Question: This seems like a pretty elementary math/graphics question, but for some reason I can't seem to wrap my head around it.
What I've got is four line segments, outlining a quad. Each vertex on each line segment has a known color value. For simplicity, let's assume that each line segment has 100 vertices (aka 100 known color points). An example might look something like this:

What I need to do is, render a solid quad with every internal pixel colored, based on the colors of the points on the outline. The most obvious way to do this (without specifying a vertex for every 100*100 color point) would be to first generate a 100x100 bitmap with each interpolated color value, then apply this as a texture to the quad. I'm just having difficulty figuring out how to calculate those internal color values.
It seems like it would be a matter of bilinear interpolation, but since I'm not trying to find values within four known corner points but at the intersection of a "+" of known color points, I keep getting confused. My math is a bit rusty :P
As an example, how might I approach calculating the color value of the point at (50,50) - in the middle of the quad - with known color points at (0,50), (50,0), (50,100), and (100,50)? Is this even bilinear interpolation, or is it something else entirely?
Thanks in advance!
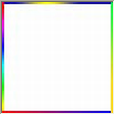
Answer: This looks like a <URL>, that the pixels adjacent to your edge pixels won't have a color continuous with their immediate neighbor.
The main thing you need to solve this is an equation that's reasonably smooth and that always gives a color value close to it's neighbor at the boundary, and there are multiple options. The obvious thing to use is <URL>, which is basically like pinning a rubber sheet to the value of each color channel at the boundary and then letting it relax. Solving Laplace's isn't trivial because you need to simulate the rubber sheet for each new set of boundary conditions, but it's very common, so you could look for solvers or examples in almost any language.